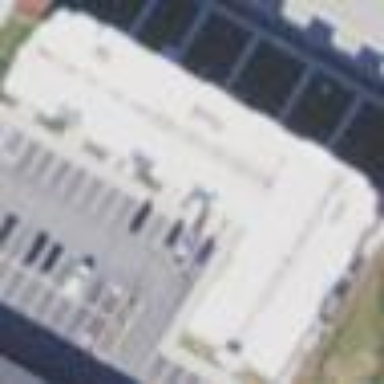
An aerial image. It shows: Commercial building.